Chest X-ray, PA view. Patient: 49 years old, sex F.
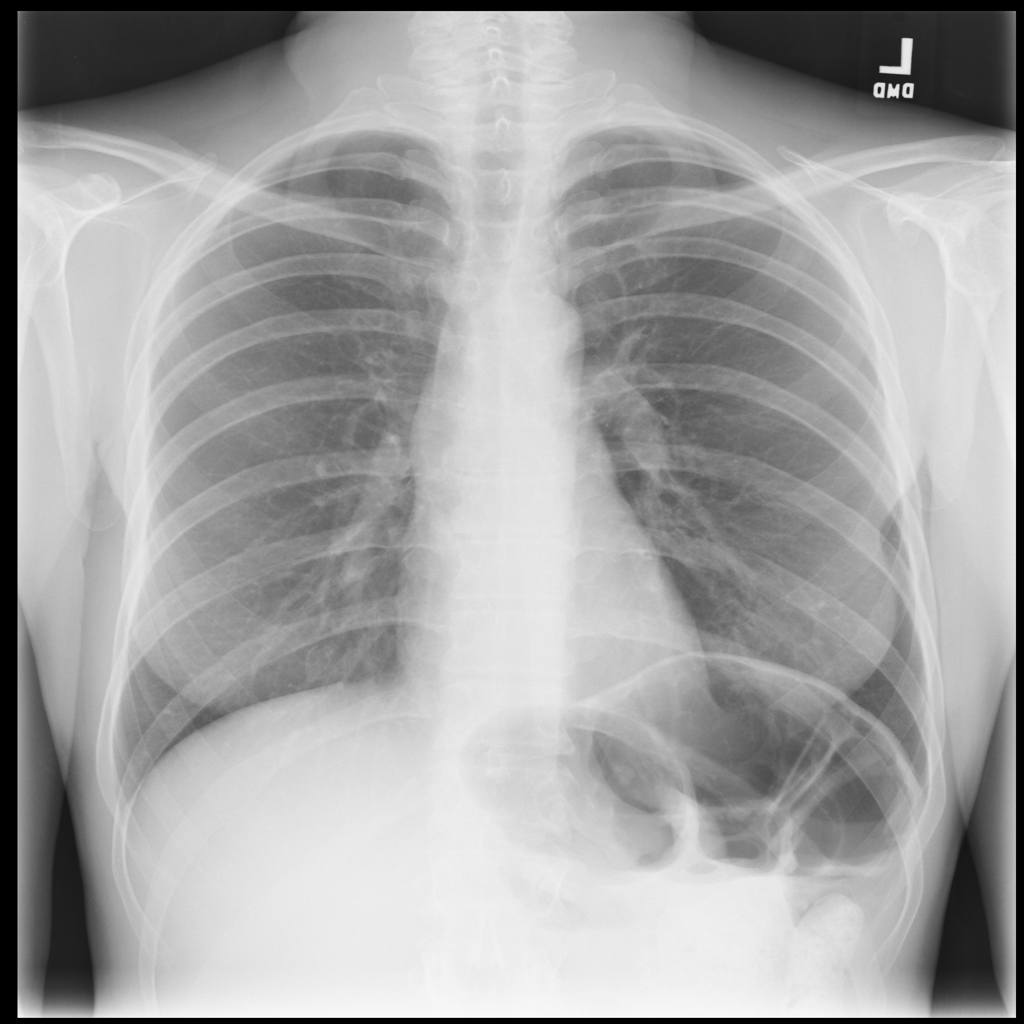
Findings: No Finding